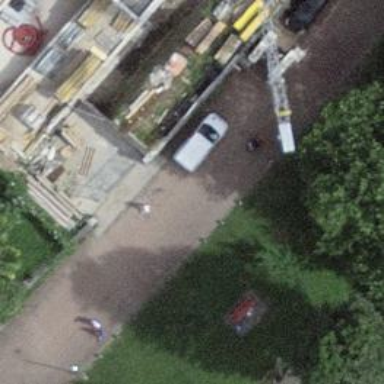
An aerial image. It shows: Red bench.